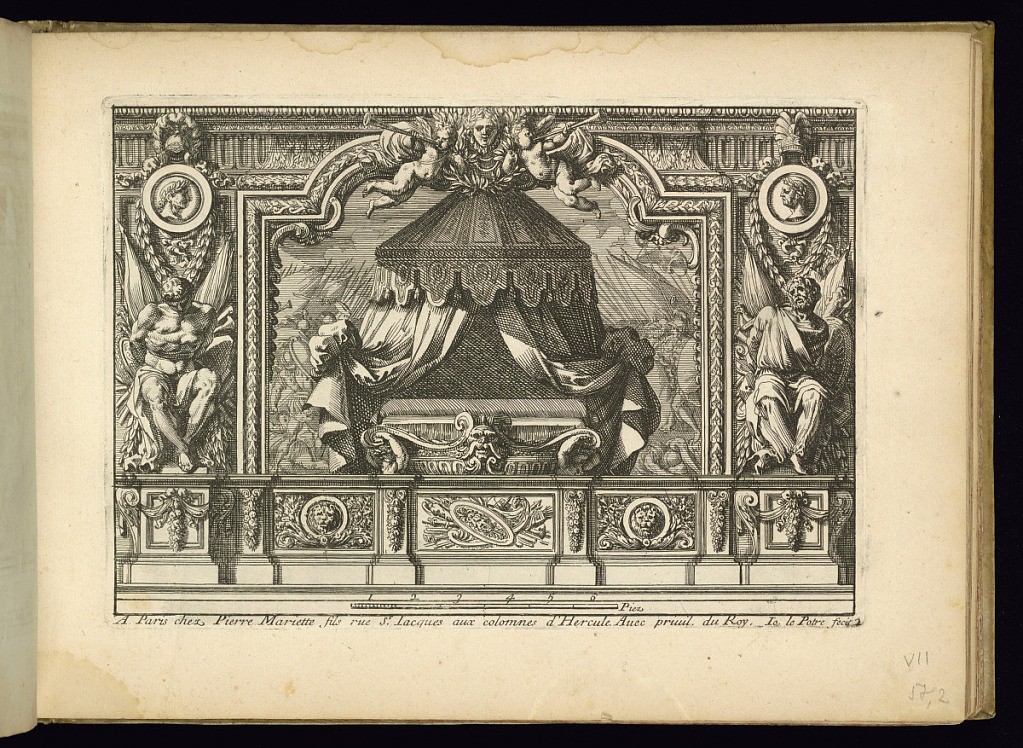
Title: Alcove with Military Trophies
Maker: Jean Le Pautre, French, 1618–1682
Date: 1655–57
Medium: Etching on laid paper
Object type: Print
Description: An alcove with a bed topped with a canopy in the style of a military tent with hanging textiles. On the back wall, there is a tapestry or painting of a battle scene with soldiers holding spears. A balustrade in front of the alcove, ornately carved with military trophies, festoons of leaves and flowers, and lion mascarons (masks). The alcove is framed by an ornately carved cornice with moldings and friezes and flanked by statues of prisoners in chains on plinths with military trophies, and medallion profile portraits. The plate is signed, numbered and includes a scale below.